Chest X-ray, PA view. Patient: 37 years old, sex F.
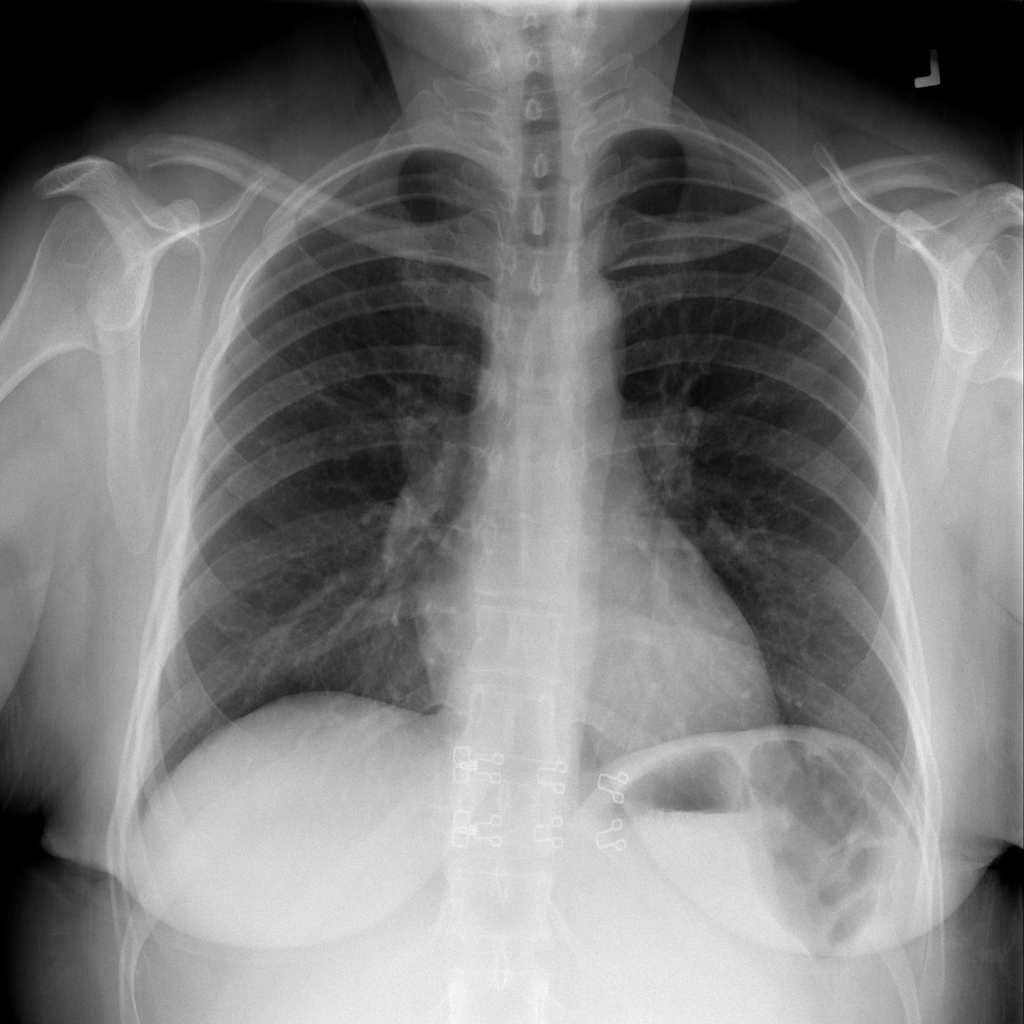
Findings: No Finding